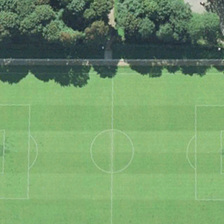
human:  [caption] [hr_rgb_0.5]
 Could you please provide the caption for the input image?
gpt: a football field is near some green trees .

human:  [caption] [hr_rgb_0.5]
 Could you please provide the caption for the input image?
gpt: the playground consists of a red track and a green football field .

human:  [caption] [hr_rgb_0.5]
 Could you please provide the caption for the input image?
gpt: the playground is surrounded by lush trees and houses .

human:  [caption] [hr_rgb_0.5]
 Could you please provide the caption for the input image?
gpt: a football field is near some green trees .

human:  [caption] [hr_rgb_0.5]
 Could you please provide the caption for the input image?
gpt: the playground consists of a red track and a green football field .